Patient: sex M, age 85
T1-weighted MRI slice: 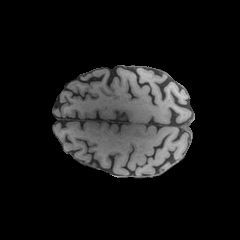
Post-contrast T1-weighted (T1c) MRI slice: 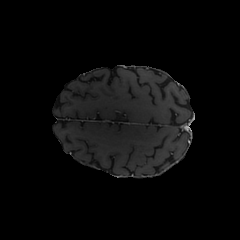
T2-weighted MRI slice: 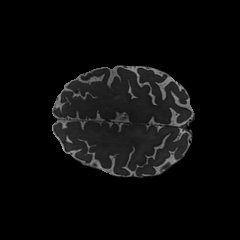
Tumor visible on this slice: yes
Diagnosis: Glioblastoma, IDH-wildtype
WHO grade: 4